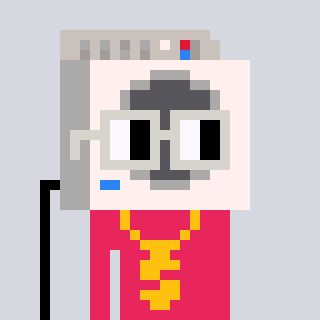
a pixel art character with square light gray glasses, a washing machine-shaped head and a redpinkish-colored body on a cool background